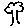
Label: tree